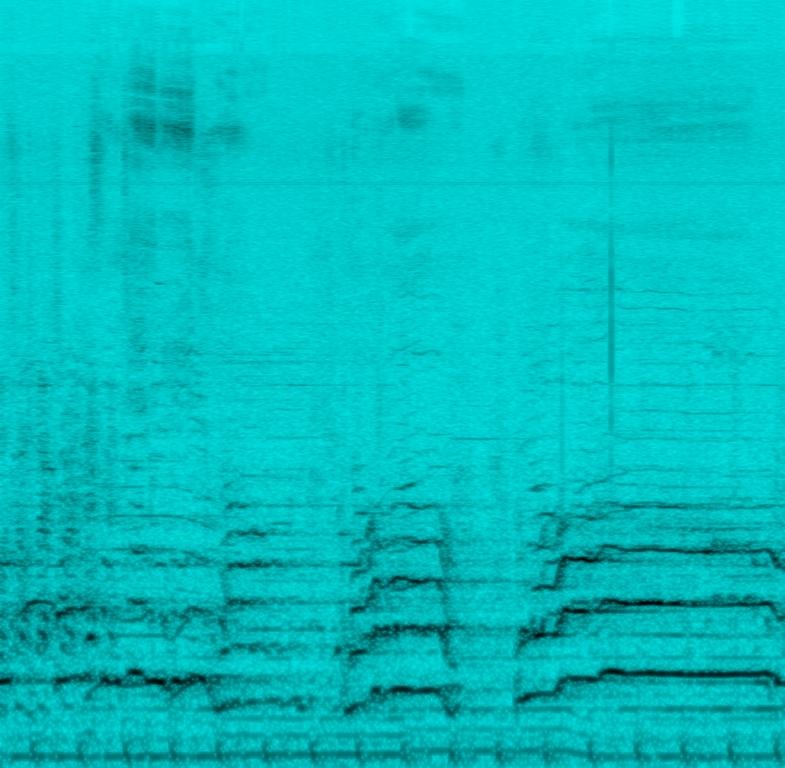
This is an amateur recording of a young girl singing over a pop music piece in the background. The piece has a female vocal singing melodically while the electric guitar and the bass guitar play in the background. The rhythmic background consists of a very basic 4/4 rock drum beat.